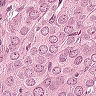
Metastatic tissue present: yes